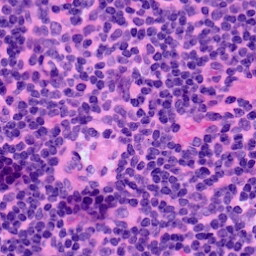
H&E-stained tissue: LymphNode